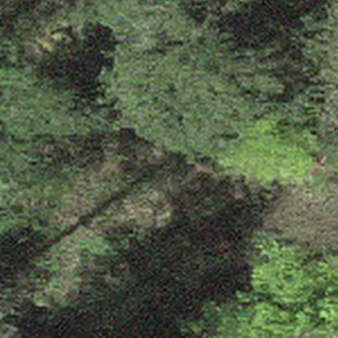
Label: other